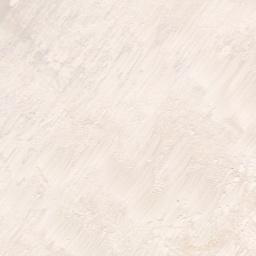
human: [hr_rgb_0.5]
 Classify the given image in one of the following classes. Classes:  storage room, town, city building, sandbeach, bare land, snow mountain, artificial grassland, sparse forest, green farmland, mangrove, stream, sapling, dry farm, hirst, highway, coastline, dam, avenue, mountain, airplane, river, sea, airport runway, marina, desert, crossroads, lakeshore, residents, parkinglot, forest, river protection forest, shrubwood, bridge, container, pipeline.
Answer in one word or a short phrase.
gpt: sandbeach